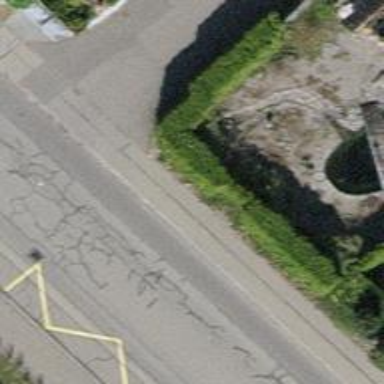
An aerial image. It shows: Bus stop with platform for public transport.